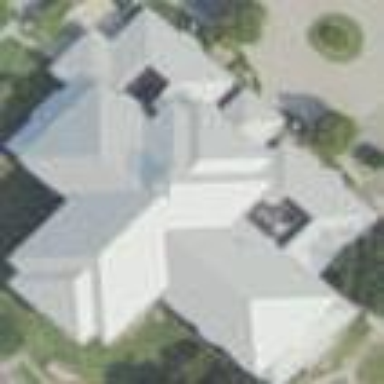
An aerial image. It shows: Library building.